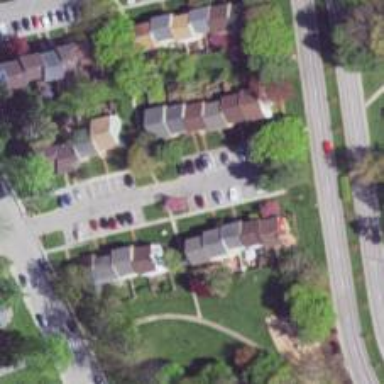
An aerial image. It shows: Neighborhood.